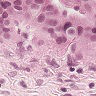
Metastatic tissue present: yes